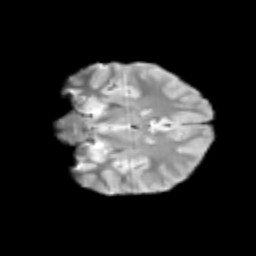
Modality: T2w
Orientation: coronal
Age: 11
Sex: male
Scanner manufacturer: siemens
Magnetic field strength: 3 T
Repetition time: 3.8 s
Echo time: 0.07 s